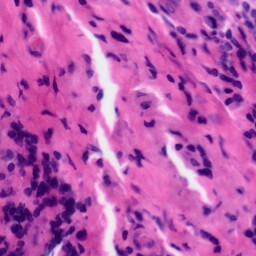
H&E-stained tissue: Tonsil